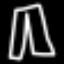
Label: pants